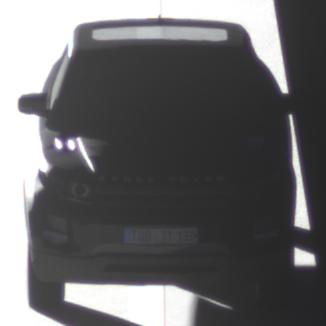
Make: Land Rover
Model: Range Rover Evoque 2.0 Si4
Detailed model: Range Rover Evoque (I)
Model produced from: 2011/08
Model produced until: 2013/11
Doors: 5
Color: black
Road condition: dry road
Daytime: sunrise or sunset
Contrast: high contrast